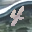
Label: 4